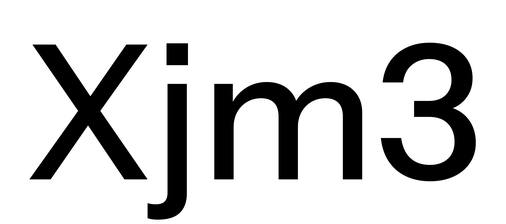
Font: InstrumentSans_Medium